Field crop: maize
Growth stage: 2
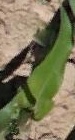
Species: maize